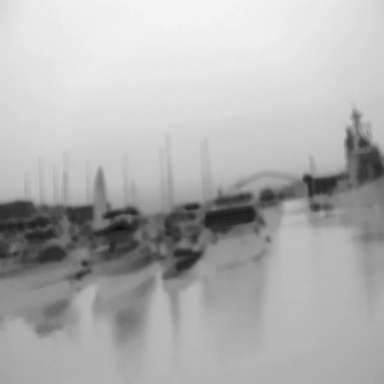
There are four canoes in the infrared image.